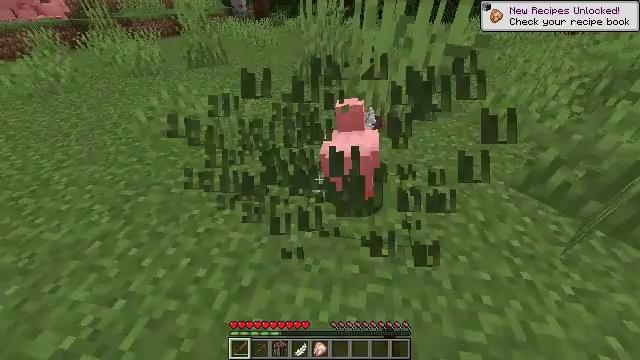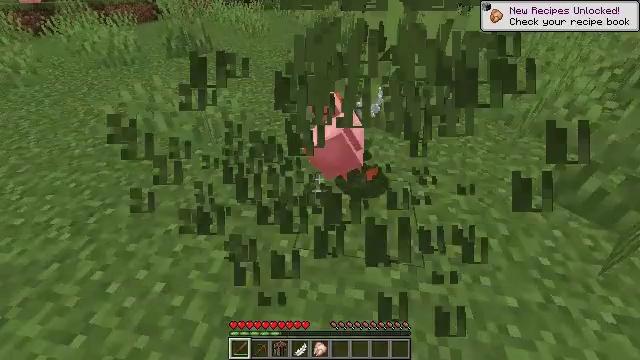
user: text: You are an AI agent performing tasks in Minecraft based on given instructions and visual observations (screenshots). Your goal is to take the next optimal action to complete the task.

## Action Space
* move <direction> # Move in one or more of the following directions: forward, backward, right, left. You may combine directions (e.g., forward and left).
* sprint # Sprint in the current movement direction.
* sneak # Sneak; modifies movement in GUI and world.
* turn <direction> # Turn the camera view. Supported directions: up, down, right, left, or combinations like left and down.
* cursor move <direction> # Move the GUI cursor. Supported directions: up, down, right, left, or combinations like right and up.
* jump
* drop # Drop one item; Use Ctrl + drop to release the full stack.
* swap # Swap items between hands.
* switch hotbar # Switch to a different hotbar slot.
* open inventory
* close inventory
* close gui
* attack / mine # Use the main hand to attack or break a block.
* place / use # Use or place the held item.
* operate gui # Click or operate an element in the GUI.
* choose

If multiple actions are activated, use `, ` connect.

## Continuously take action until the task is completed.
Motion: motion action
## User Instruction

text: Collect the grass from the surface.
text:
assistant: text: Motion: no_op
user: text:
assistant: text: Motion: no_op